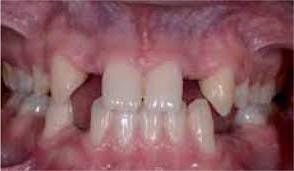
Condition: hypodontia